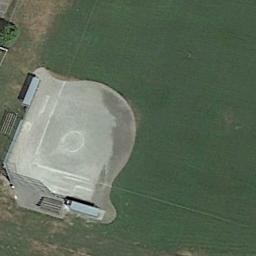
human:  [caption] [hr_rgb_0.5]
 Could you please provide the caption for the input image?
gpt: A baseball diamond next to some buildings .

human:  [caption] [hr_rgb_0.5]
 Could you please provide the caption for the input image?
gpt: There is a baseball diamond in the grass .

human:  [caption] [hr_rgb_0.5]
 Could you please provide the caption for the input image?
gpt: There is a baseball diamond in the middle of grass .

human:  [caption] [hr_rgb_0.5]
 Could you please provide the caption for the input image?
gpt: There are two baseball fields in the picture, One of which is about twice as large as the other .

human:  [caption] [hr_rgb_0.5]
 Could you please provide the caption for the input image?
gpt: The baseball diamond is surrounded by grass .